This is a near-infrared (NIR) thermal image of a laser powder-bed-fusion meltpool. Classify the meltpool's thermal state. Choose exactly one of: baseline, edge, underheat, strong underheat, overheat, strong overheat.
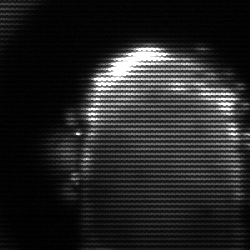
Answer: baseline